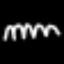
Label: squiggle